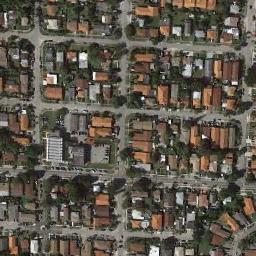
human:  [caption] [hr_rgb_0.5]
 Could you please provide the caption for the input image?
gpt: The dense residential is next to the road with some cars .

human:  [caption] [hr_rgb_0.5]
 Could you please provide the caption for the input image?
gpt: There are a lot of trees in the residential area and a road nearby .

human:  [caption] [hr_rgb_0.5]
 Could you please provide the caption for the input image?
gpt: There are many roads and neatly arranged houses and trees in densely populated areas .

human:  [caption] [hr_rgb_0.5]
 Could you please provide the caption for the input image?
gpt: A dense residential area has lots of houses next to each other while some roads stretch though the residential area .

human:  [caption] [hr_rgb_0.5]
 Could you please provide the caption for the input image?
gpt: There are many brown buildings on dense residential area .